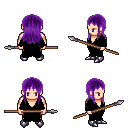
a pixel art fantasy rpg character, male body template, human, light skin, black robe, gold greaves, purple unkempt hairstyle, metal boots, spear, four views (front, back, left, right), 2x2 character sprite sheet, small pixel art, hard edges, no anti-aliasing